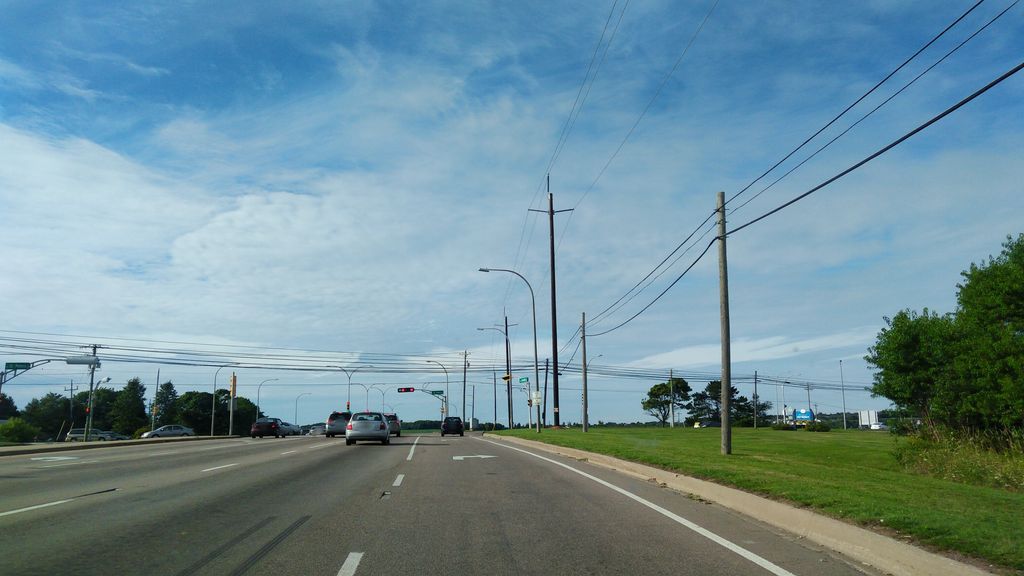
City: charlottetown